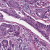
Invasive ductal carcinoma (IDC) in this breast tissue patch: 1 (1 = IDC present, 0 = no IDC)